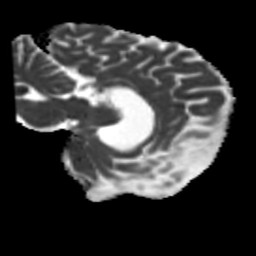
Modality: MD
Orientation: sagittal
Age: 31
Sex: female
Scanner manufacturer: siemens
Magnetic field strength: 3 T
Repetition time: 5.25 s
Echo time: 0.08 s